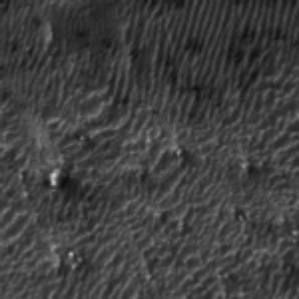
Label: frost